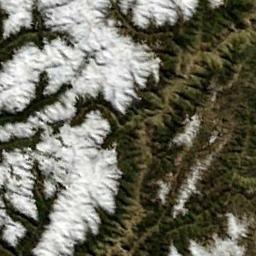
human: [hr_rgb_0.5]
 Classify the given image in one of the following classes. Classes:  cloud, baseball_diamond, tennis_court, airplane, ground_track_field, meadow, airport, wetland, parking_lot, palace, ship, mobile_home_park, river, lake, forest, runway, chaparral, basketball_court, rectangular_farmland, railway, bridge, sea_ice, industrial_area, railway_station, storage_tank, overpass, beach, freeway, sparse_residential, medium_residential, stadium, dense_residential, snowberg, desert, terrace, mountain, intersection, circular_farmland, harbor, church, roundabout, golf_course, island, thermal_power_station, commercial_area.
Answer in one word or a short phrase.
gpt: snowberg